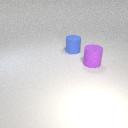
large purple rubber cylinder in front of large blue rubber cylinder